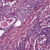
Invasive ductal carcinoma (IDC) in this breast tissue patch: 0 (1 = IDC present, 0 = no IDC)